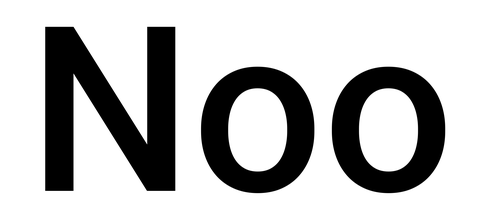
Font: Roboto_Medium